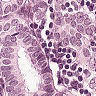
Metastatic tissue present: yes